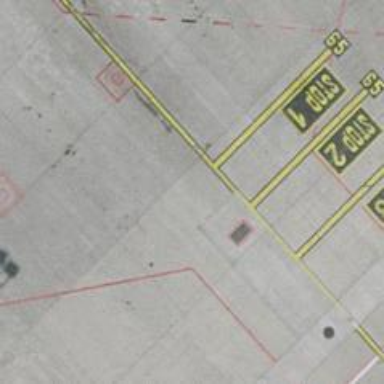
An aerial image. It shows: Airport parking position.